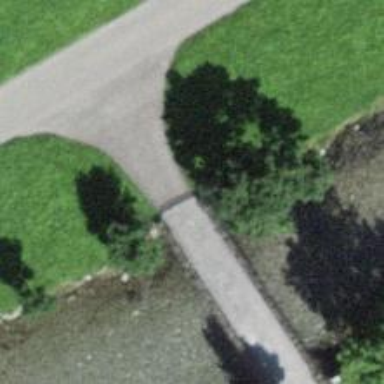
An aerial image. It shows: Service road that crosses over bridge.